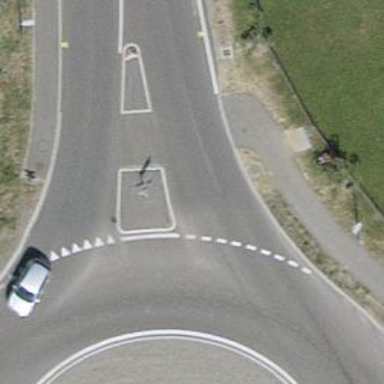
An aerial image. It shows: Unmarked crossing on cycleway.